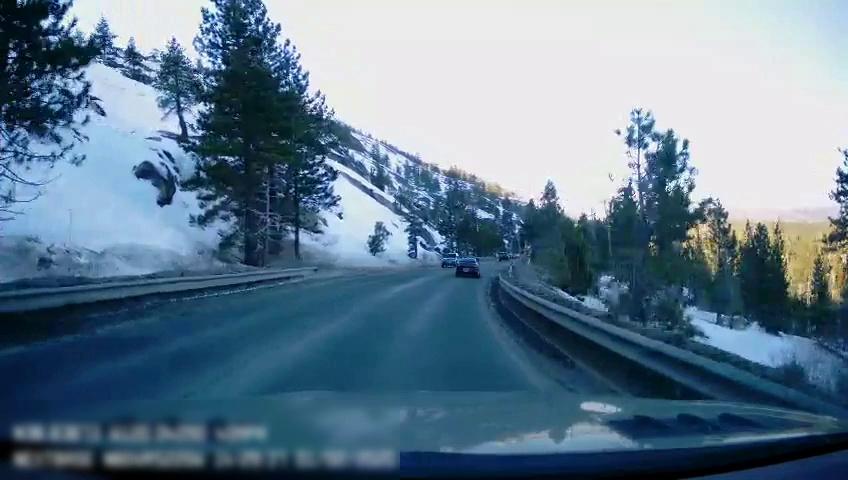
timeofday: Day
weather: Sunny
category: Drivable Space
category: Vehicles | SUV
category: Vehicles | Car
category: Lanes | Opposite Lane
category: Lanes | Current Lane
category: Lanes | Opposite Lane
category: Lanes | Current Lane